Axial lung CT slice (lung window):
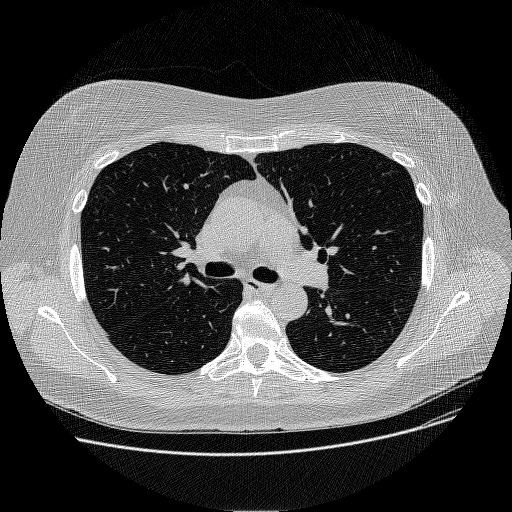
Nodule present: no